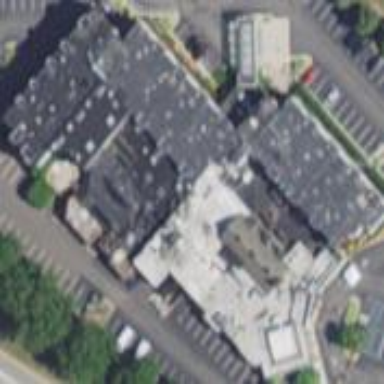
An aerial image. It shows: Hotel building.